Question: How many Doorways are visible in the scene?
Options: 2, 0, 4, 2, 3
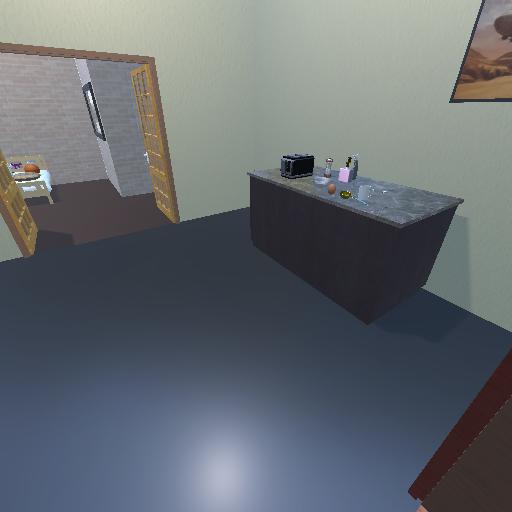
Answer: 2